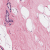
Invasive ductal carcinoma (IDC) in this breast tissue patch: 0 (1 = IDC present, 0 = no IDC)